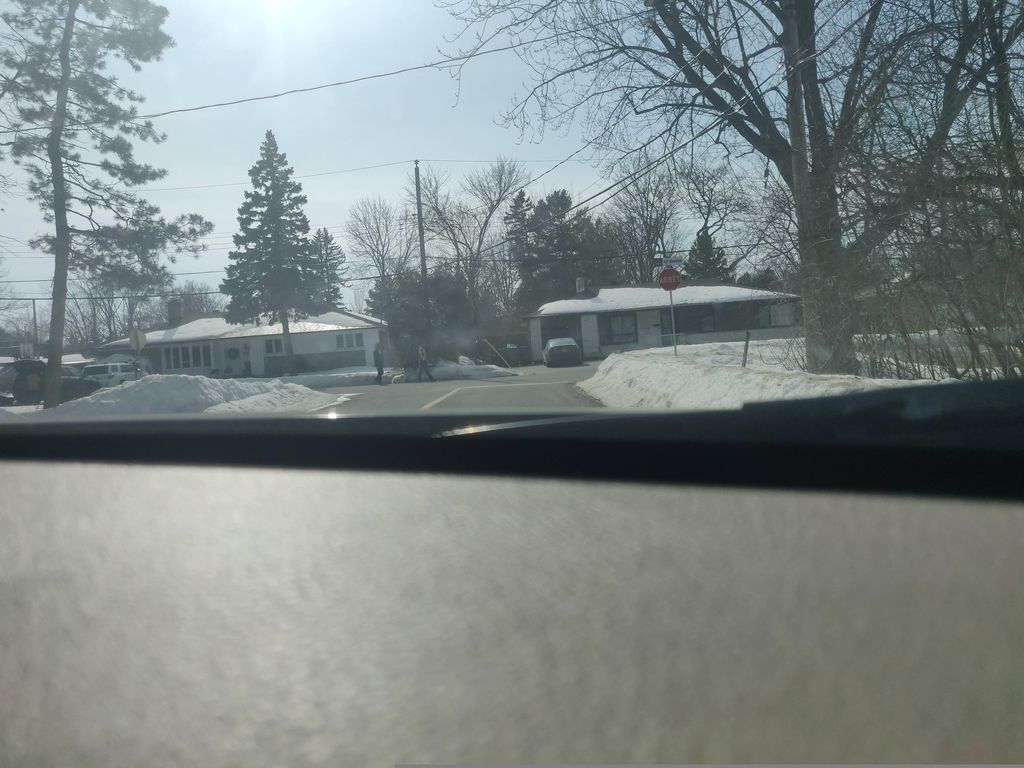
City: montreal